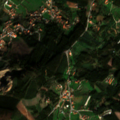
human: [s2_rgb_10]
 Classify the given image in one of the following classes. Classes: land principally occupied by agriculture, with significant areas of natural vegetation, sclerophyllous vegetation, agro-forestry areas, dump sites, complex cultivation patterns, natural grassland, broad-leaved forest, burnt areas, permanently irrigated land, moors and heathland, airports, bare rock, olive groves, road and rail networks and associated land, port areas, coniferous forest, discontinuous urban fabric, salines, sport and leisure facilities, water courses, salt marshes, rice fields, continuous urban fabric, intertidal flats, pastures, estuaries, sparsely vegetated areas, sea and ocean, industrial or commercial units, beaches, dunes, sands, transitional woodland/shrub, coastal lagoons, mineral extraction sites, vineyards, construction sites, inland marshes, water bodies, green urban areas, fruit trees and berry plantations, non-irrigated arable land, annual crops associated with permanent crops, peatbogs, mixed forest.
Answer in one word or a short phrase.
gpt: complex cultivation patterns, land principally occupied by agriculture, with significant areas of natural vegetation, broad-leaved forest, coniferous forest, mixed forest, transitional woodland/shrub